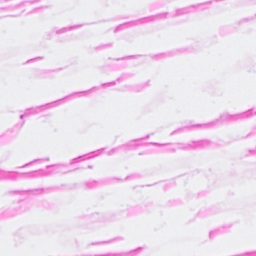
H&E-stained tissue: Breast